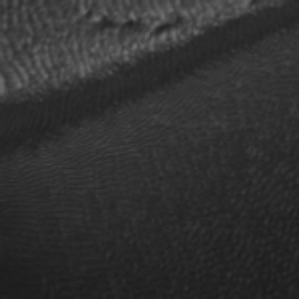
Label: frost